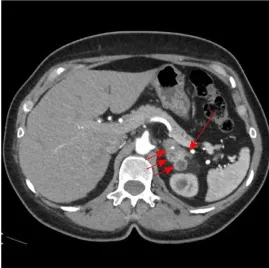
Imaging results in our patient. CT of the abdomen:. Arterial phase, axial projection.
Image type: radiology (ct)